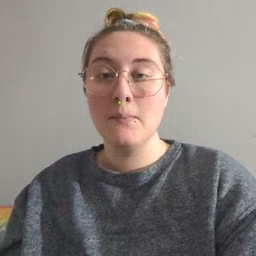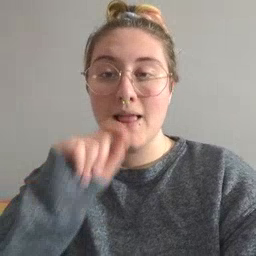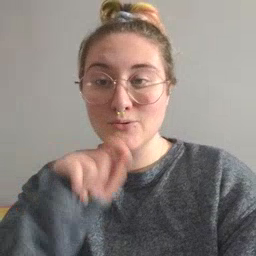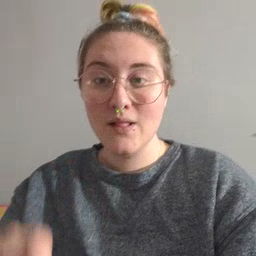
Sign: pencil